Question: I have an issue related to hide and show the datepicker view when click on textfield...Actually I have 2 textfields..Here is my problem image...
datepicker show and hide when click on textfiled...it should show on begin editing and hide on end editing...

At 1st time when we click on "textfield 1" its working good, but as soon as it 'resignFirstResponder' and make 2nd field to respond, the problem occurs.
'''
func textFieldShouldBeginEditing(textField: UITextField) -> Bool {
self.datepicker.alpha = 0.0
self.datepicker.hidden = false
UIView.animateWithDuration(0.3, animations: { () -> Void in
self.datepicker.alpha = 1.0
self.conDateHeight.constant = 100.0
self.datepicker.addTarget(self, action: Selector("dataPickerChanged:"), forControlEvents: UIControlEvents.ValueChanged)
})
return true
}
func textFieldShouldEndEditing(textField: UITextField) -> Bool {
UIView.animateWithDuration(0.3, animations: {
self.datepicker.alpha = 0.0
}, completion: {
(value: Bool) in
self.conDateHeight.constant = 0.0
self.datepicker.hidden = true
})
return true
}
func textFieldShouldReturn(textField: UITextField) -> Bool {
if textField == self.txtToDate {
txtToDate.resignFirstResponder()
txtFromDate.becomeFirstResponder()
}
else if textField == self.txtFromDate {
txtFromDate.resignFirstResponder()
txtToDate.becomeFirstResponder()
}
return true
}
'''
> When I hide keyboard after 1st textfield and then enter in second textfield its ok...otherwise the problem is as it is
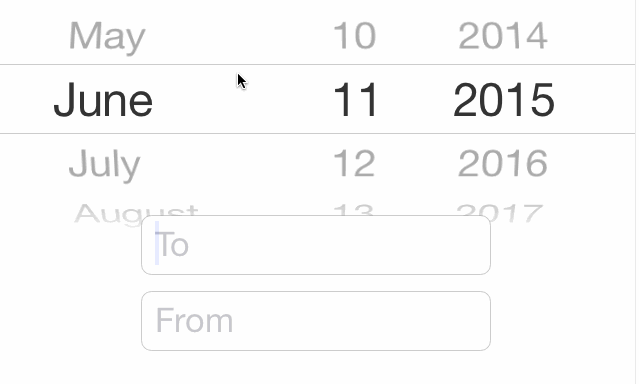
Answer: Batter to use date picker as input view
'''
UIView *viewDateInput = [[UIView alloc] initWithFrame:CGRectMake(0, 0,[UIScreen mainScreen].bounds.size.width, 200)];
[viewDateInput setBackgroundColor:[UIColor whiteColor]];
self.pickerDate = [[UIDatePicker alloc] initWithFrame:CGRectMake(0, 0, viewDateInput.frame.size.width, viewDateInput.frame.size.height)];
self.pickerDate.datePickerMode = UIDatePickerModeDate;
[viewDateInput addSubview:self.pickerDate];
[self.pickerDate addTarget:self action:@selector(dateChanged:) forControlEvents:UIControlEventValueChanged];
[self.txtDate setInputView:viewDateInput];
'''
Function For date Change
'''
- (void)dateChanged:(id)sender
{
NSDateFormatter *dateFormatter = [[NSDateFormatter alloc] init];
[dateFormatter setDateFormat:@"yyyy-MM-dd"];
NSString *currentTime = [dateFormatter stringFromDate:self.pickerDate.date];
self.txtDate.text = currentTime;
}
'''